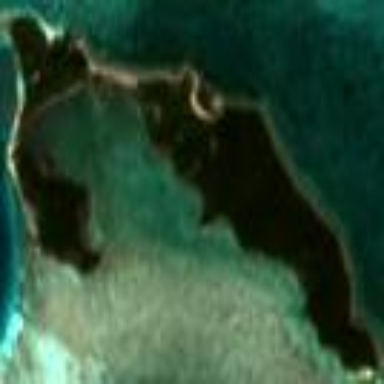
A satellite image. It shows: Islet along the natural coastline.